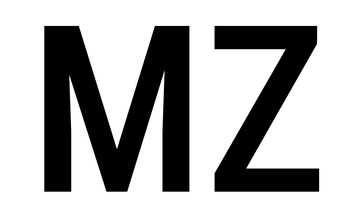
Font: Roboto_Condensed_Medium